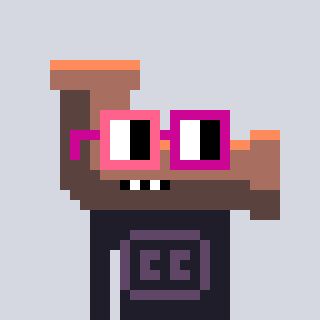
a pixel art character with square pink and red glasses, a pipe-shaped head and a grayscale-colored body on a cool background